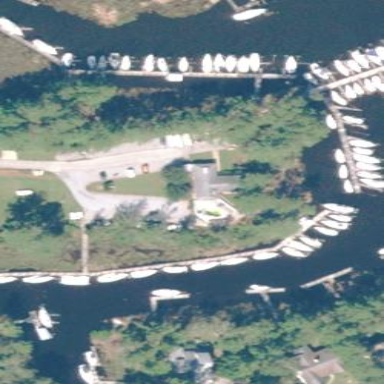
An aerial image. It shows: Marina on leisure land.